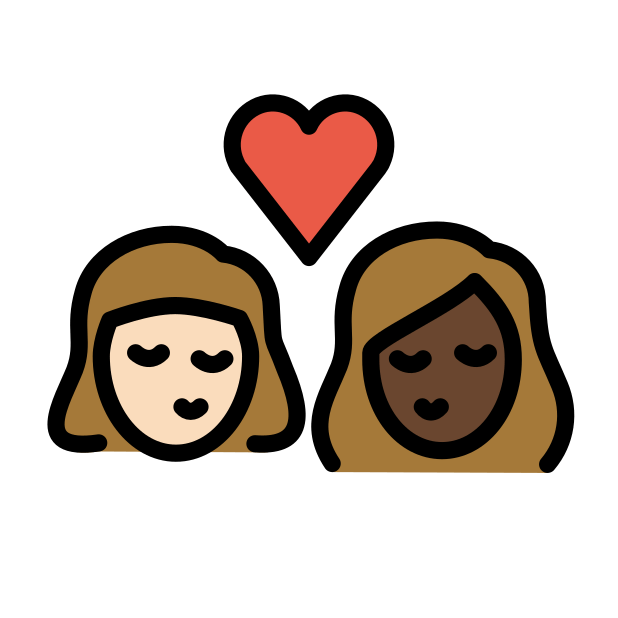
kiss: woman, woman, light skin tone, dark skin tone